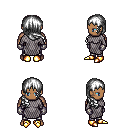
a pixel art fantasy rpg character, male body template, human, dark skin, chain mail, metal pants, white right-swept hairstyle, metal gloves, gold boots, four views (front, back, left, right), 2x2 character sprite sheet, small pixel art, hard edges, no anti-aliasing